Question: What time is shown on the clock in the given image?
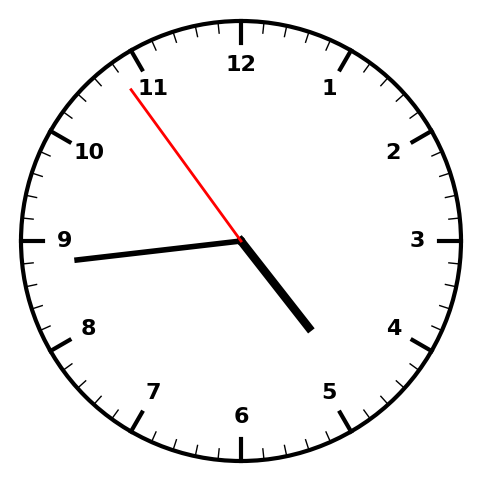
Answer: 04:43:54